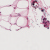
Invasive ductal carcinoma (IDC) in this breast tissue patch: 0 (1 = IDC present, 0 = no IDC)